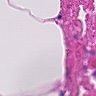
Metastatic tissue present: no